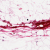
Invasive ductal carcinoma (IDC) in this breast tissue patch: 0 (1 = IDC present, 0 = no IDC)